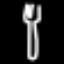
Label: fork